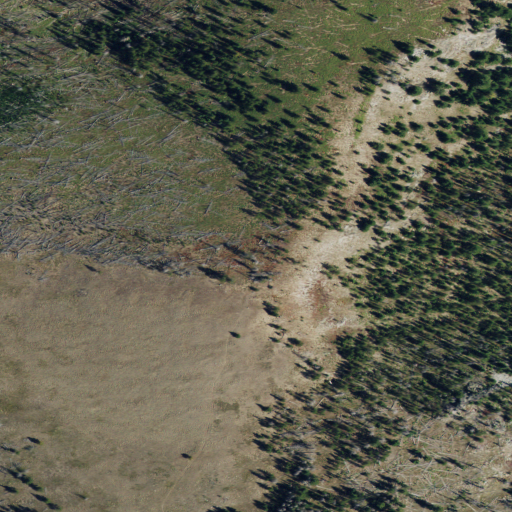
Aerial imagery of mountain in Montana named Shook Mountain containing shrub and evergreen forest